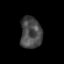
Tissue: prostate
Cell type: T cells
Senescence score: 0.2422
Nuclear area (px): 664
Mean DAPI intensity: 72.569